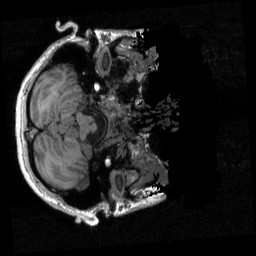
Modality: T1w
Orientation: axial
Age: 22
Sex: male
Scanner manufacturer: siemens
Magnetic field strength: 3 T
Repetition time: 2.3 s
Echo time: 0.00298 s